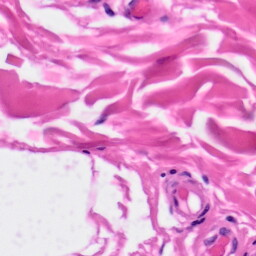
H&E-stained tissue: Skin